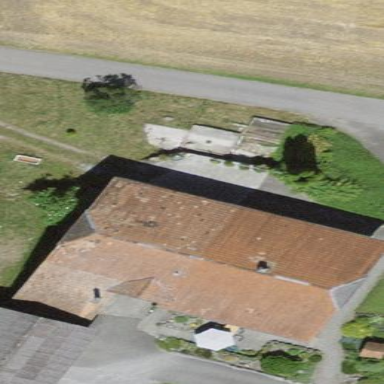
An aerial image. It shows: Farm building.